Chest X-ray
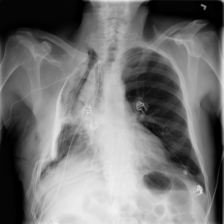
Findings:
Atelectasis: negative
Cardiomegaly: negative
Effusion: negative
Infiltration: negative
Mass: negative
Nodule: negative
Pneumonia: negative
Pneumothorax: negative
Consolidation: negative
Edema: negative
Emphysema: negative
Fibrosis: negative
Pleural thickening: negative
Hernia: negative